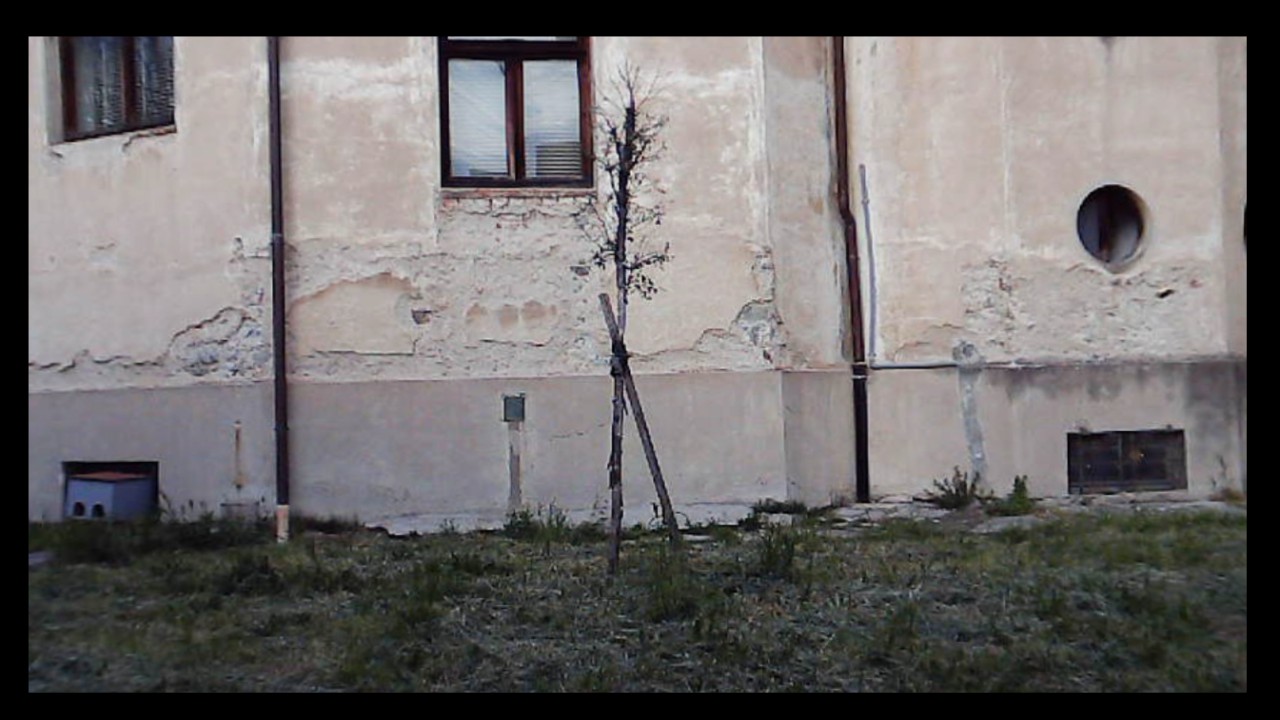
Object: DarwinFPV cineape20